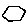
Label: hexagon